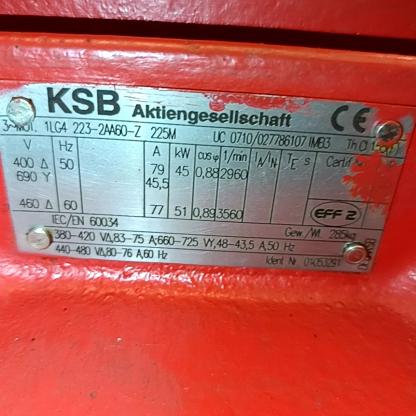
Klasa: tabliczka-znamionowa